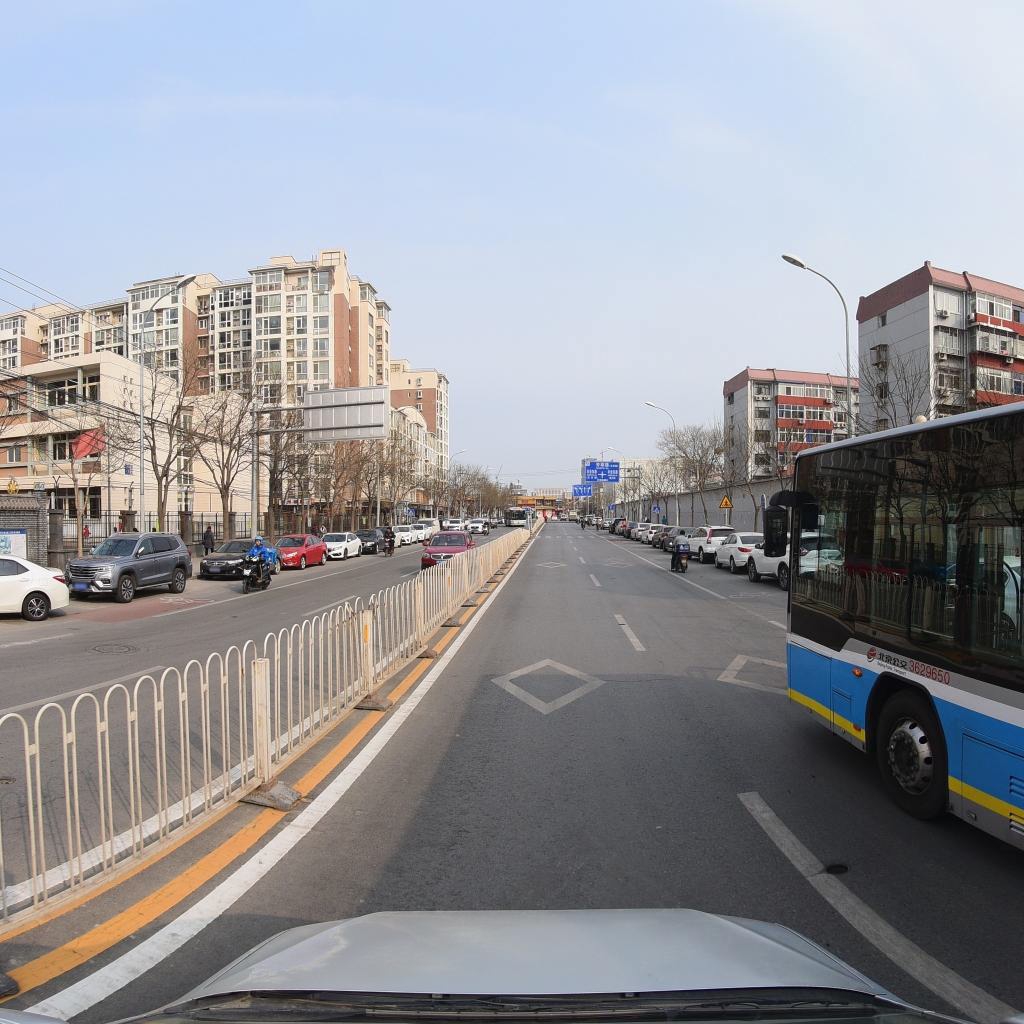
Region: Fengtai
Road damage annotations: transverse crack, pothole, pothole, manhole cover